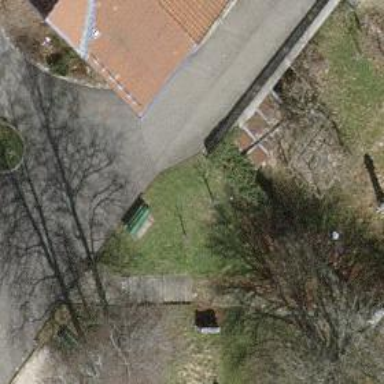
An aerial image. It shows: Bench for seating.